Question: I'm not sure if this is a bug or a feature of Entity Framework.
I created 2 tables without Ids. I don't see these tables in my diagram but if I try remove all tables, Visual Studio shows me the table names.
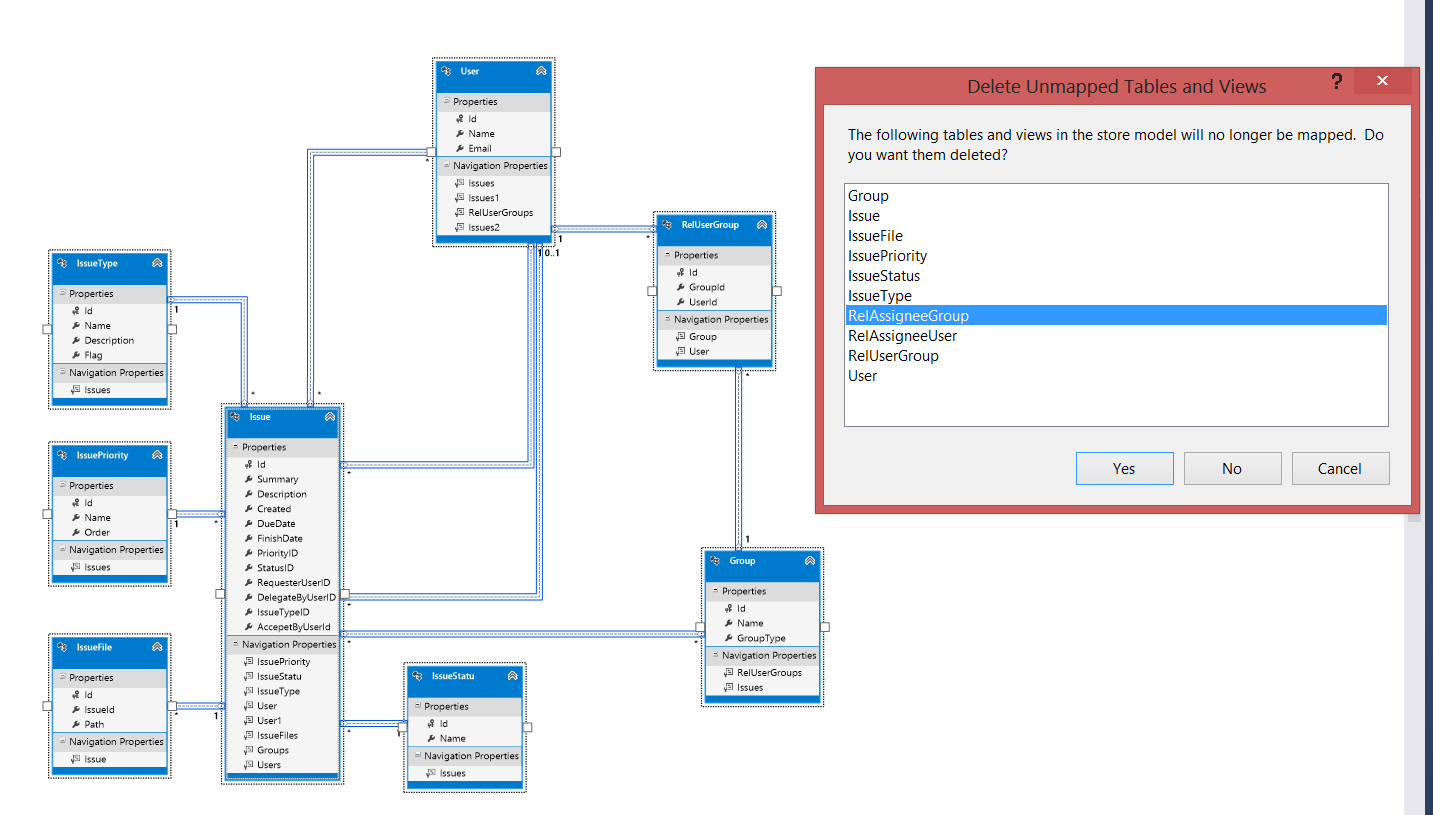
Answer: If you have a many to many relationship that relationship is modeled in the database by using a table to do the mappings between the two tables. It is likely your table was turned in to one of those "look up" tables.
So something like this

Turns in to this